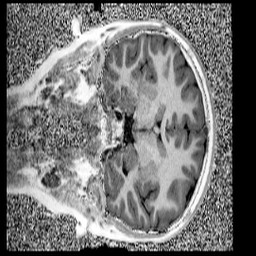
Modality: UNIT1
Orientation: coronal
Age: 10
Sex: female
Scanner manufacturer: siemens
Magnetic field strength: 3 T
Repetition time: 4 s
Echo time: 0.00299 s